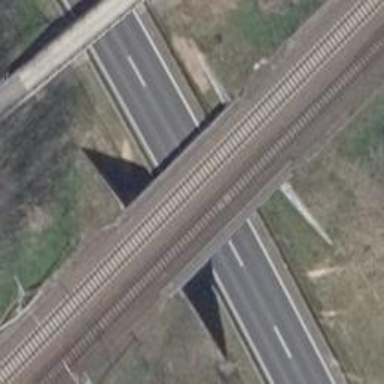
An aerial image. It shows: Bridge over electrified railway with contact line.